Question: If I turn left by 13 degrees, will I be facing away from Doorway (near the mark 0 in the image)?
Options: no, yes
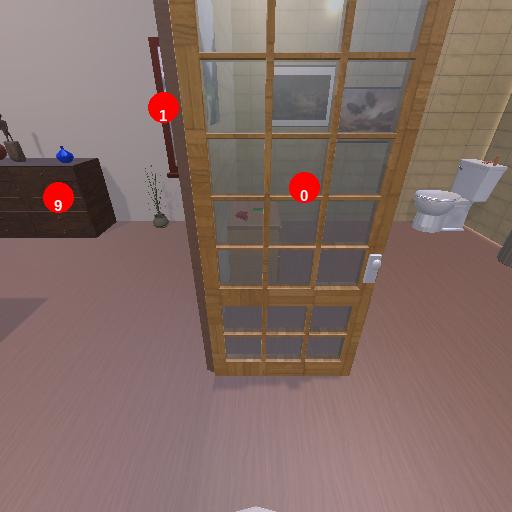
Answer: no